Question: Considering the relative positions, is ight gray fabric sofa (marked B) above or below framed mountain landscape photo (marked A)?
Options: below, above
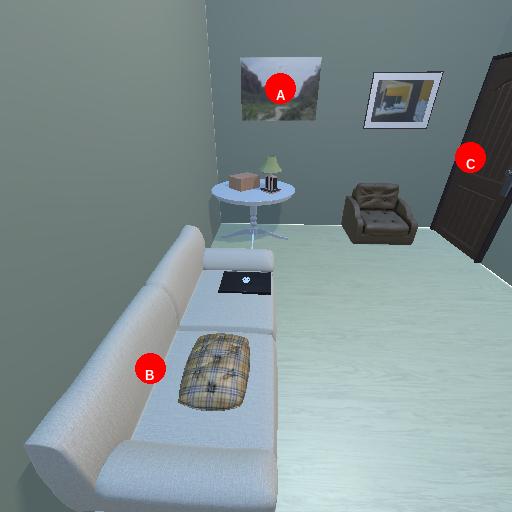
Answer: below